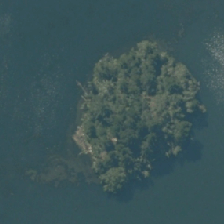
Land cover: deciduous_hardwood